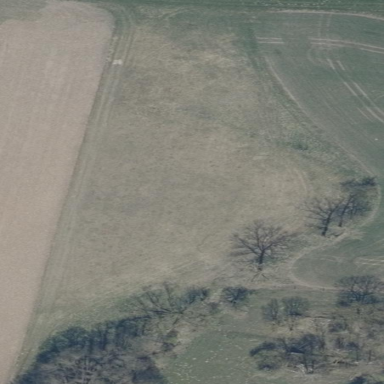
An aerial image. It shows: Area covered with grass.